Question: This is my first "phonegap" application project, so done with the listview in html based on the requirement but listview is not properly formatted (ie one below the other), how to make the items to display one below the other. please help me.
here's my code for listview
'''
<div>
<ul data-role="listview" data-inset="true">
<li><a href="#">
<img src="images/c3.jpeg" align="left">
<h3>CONGRATULATIONS</h3>
</a>
</li>
<li><a href="#">
<img src="images/c2.jpeg" align="left">
<h3>HOLYDAY</h3>
</a>
</li>
<li><a href="#">
<img src="images/card1.jpeg" align="left">
<h3> I'M SORRY </h3>
</a>
</li>
<li><a href="#">
<img src="images/c4.jpg" align="left">
<h3> HAPPY BIRTHDAY </h3>
</a>
</li>
<li><a href="#">
<img src="images/c5.jpg" align="left">
<h3> MISSING U</h3>
</a>
</li>
<li><a href="#">
<img src="images/images.jpg" align="left">
<h3> ENGAGEMENT</h3>
</a>
</li>
'''
'''
![device output][1]
'''

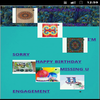
Answer: First of all you cannot use '<br />' as direct 'ul' child and secondly am sure you are using 'float: left;' for the images which are inside 'li' tag and thus it is spoiling the layout. Inorder to fix it, use the CSS property block below
'''
ul.class_name li {
overflow: hidden;
/* Other styles goes here */
}
'''
Just assign a class to 'ul' element, replace the '.class_name' in CSS with the class you assigned to the 'ul' element in your HTML.
Also, you can use the below declaration to self clear the parent element like
'''
.clear:after {
display: table;
content: "";
clear: both;
}
'''
This will self clear the parent element just like 'overflow: hidden;' does, but in a better way.